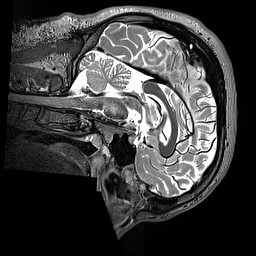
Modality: T2w
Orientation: sagittal
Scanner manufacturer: siemens
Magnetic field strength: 3 T
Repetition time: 3.2 s
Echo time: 0.451 s